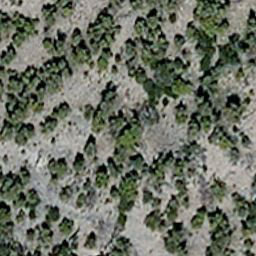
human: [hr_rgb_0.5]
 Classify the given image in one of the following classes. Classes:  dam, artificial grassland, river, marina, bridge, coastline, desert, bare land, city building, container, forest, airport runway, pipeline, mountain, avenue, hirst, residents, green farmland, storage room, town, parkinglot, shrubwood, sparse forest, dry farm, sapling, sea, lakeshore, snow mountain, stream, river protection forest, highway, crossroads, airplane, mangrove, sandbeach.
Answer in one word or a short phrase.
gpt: sparse forest